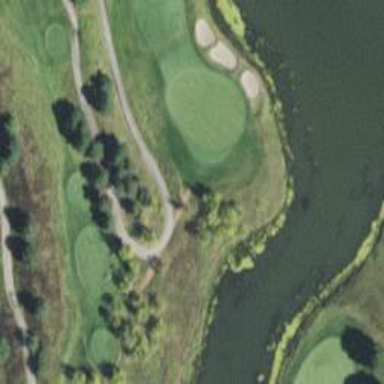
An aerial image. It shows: Footway that serves as golf path.